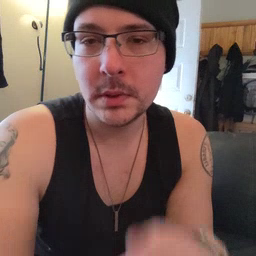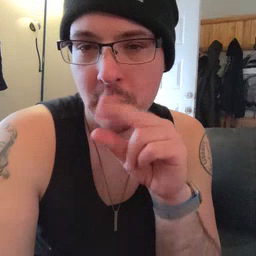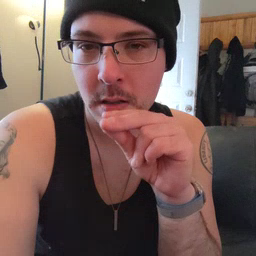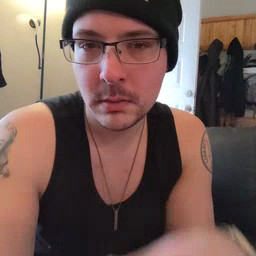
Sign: duck